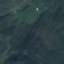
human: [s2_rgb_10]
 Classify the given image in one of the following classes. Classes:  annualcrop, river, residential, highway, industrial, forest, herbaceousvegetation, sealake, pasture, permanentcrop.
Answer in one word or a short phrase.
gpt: HerbaceousVegetation